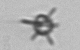
Label: Rhabdolithes